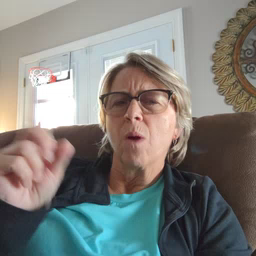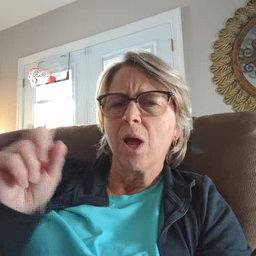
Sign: where